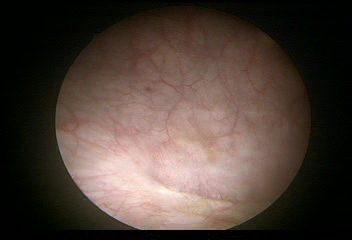
Modality: WLC
Class: Normal mucosa
Bladder cancer association: No